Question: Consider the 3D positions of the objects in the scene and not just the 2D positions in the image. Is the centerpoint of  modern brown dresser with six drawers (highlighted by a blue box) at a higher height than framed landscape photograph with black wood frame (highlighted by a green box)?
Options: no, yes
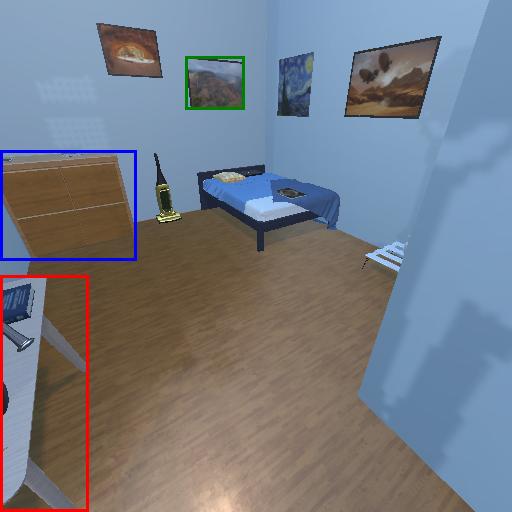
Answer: no